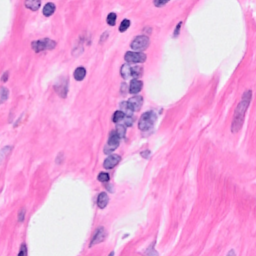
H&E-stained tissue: Breast